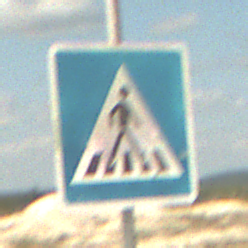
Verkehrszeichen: FussgaengerueberwegLinks
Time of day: Midday
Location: Outdoor (Beach)
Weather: PartlyCloudy
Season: NotSpecified
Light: Natural